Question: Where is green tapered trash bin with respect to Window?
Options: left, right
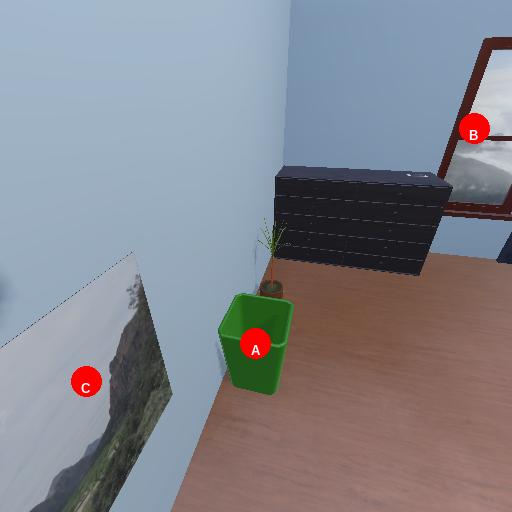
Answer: left